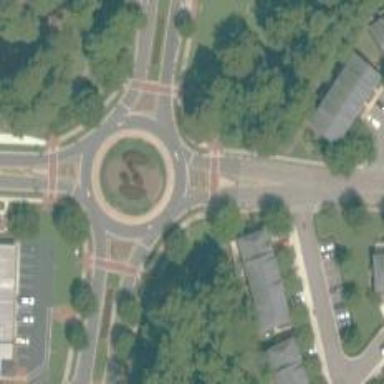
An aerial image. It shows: Tertiary road leading to roundabout.